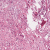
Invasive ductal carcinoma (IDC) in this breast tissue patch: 1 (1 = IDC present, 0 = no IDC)